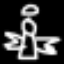
Label: angel